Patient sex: M
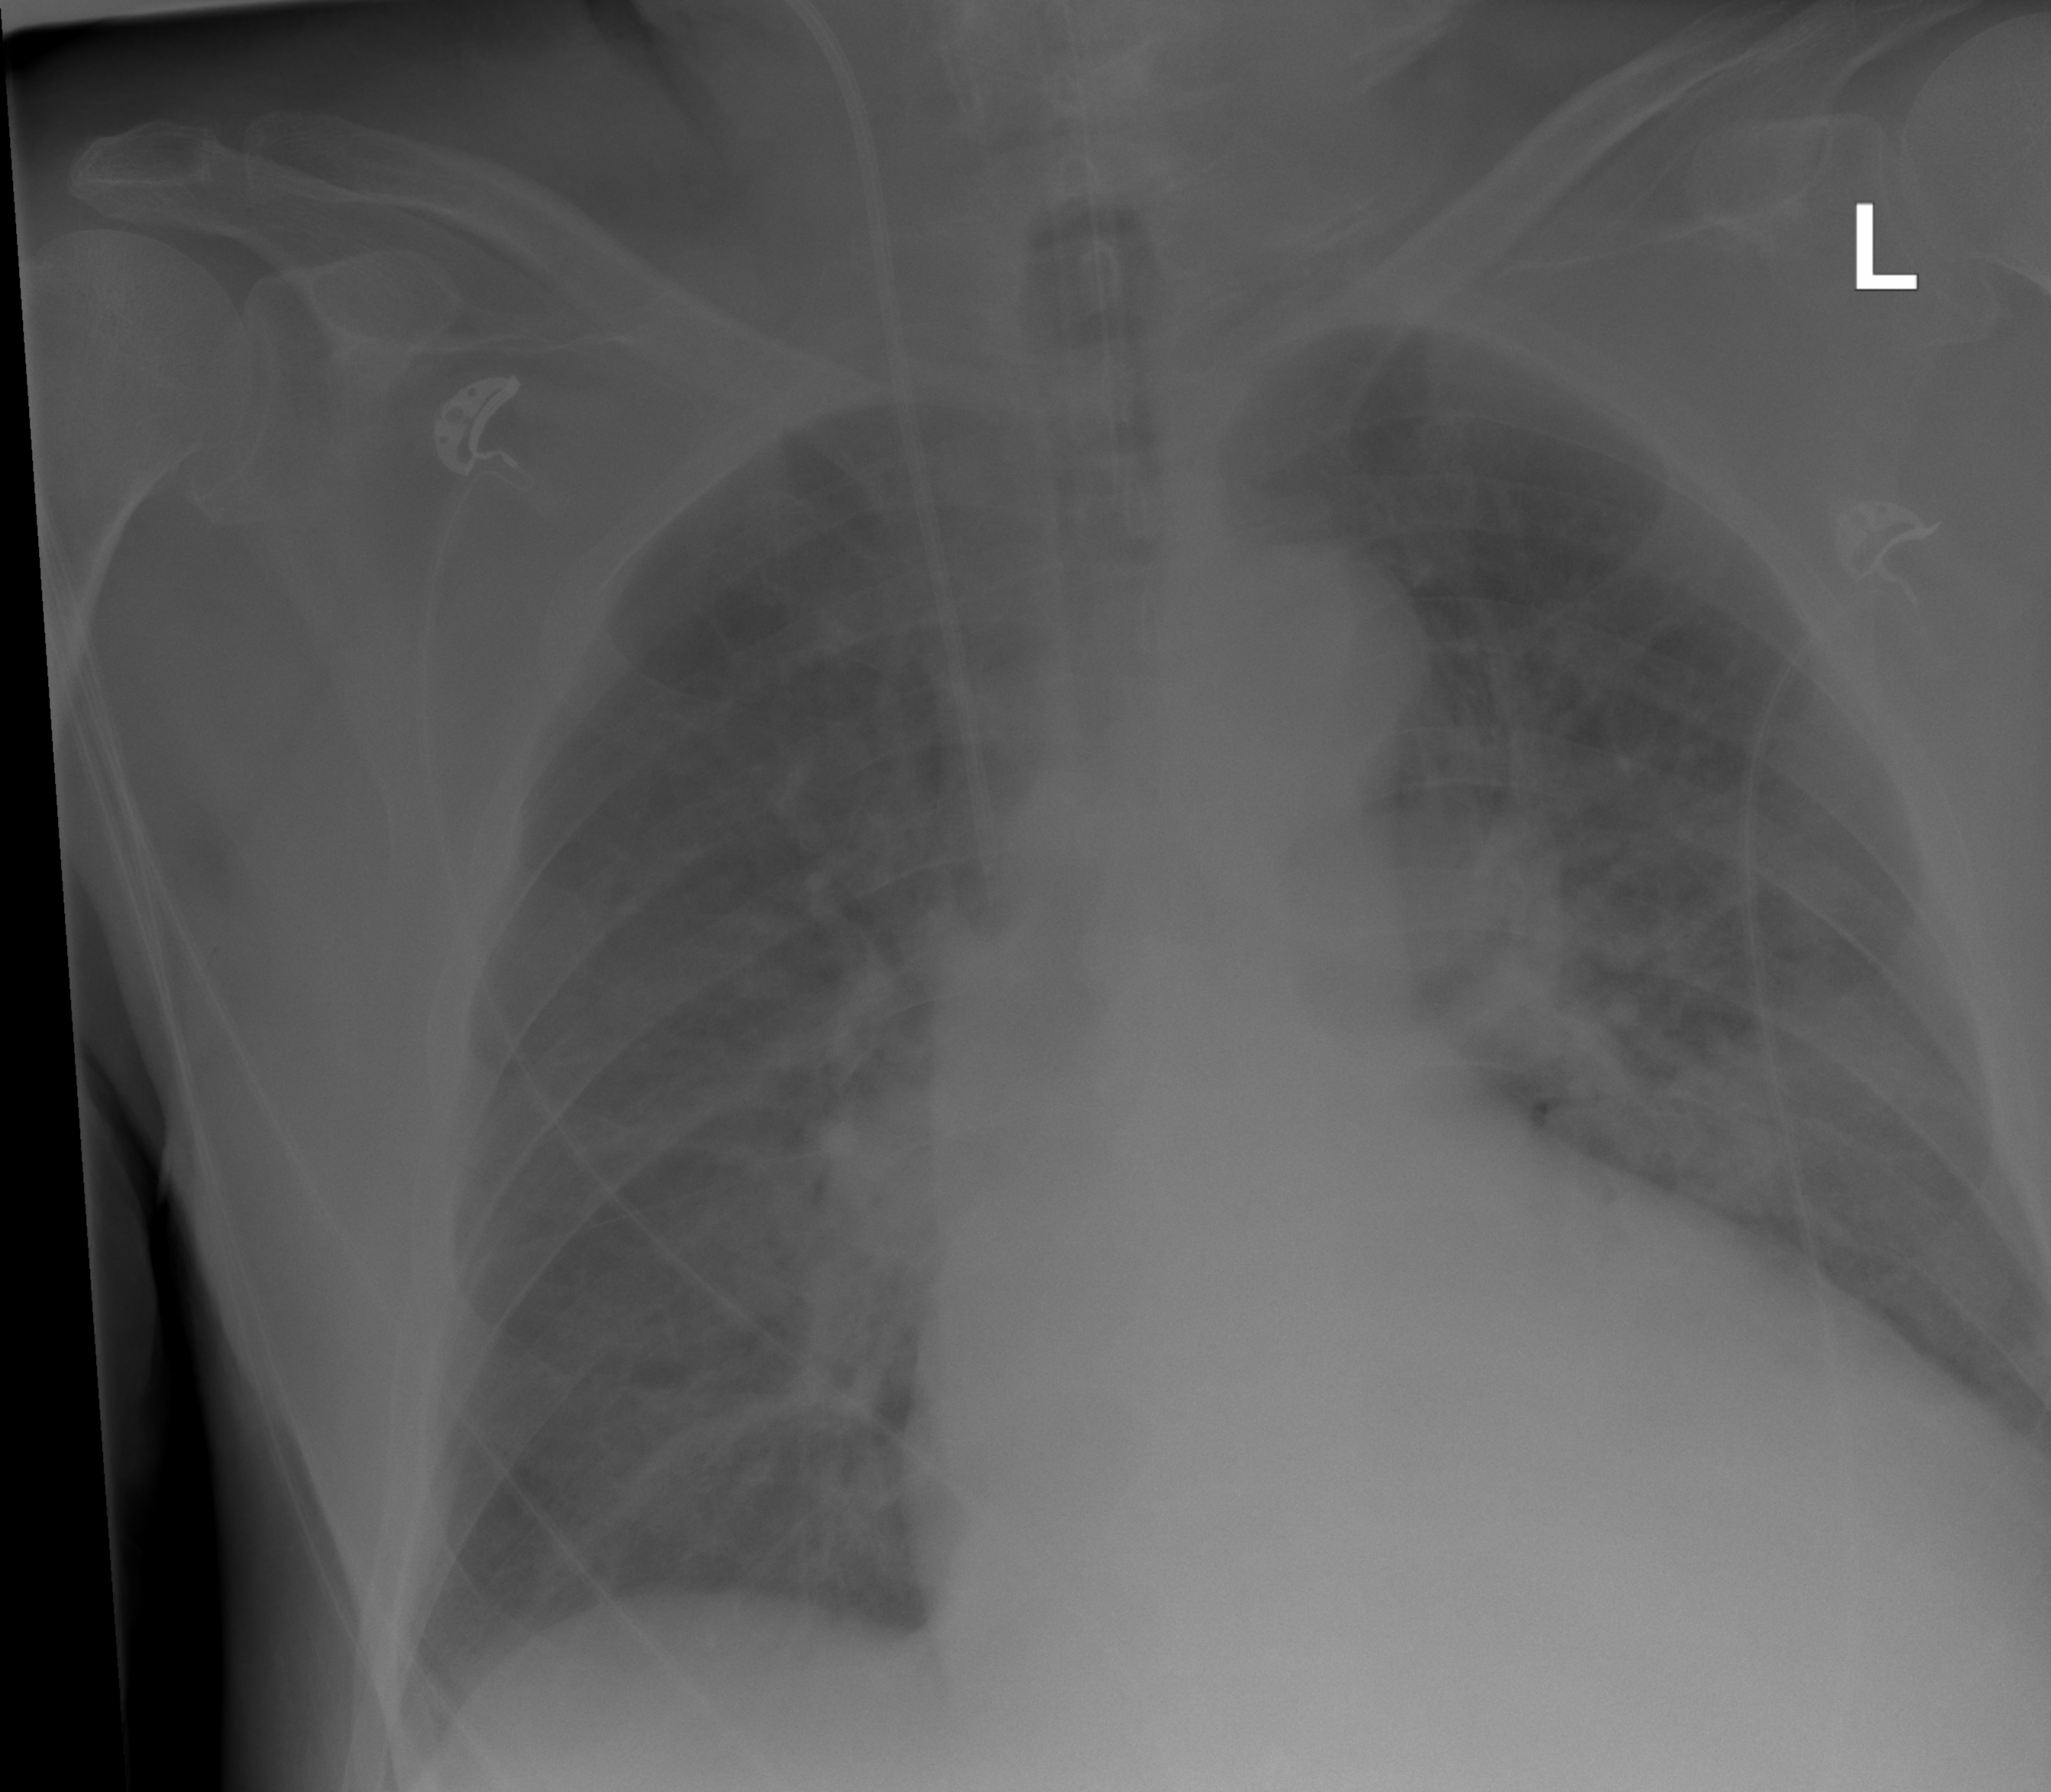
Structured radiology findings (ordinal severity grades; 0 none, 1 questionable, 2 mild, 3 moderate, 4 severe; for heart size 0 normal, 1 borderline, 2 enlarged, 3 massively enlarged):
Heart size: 3
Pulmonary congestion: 3
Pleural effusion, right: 2
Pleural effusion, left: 2
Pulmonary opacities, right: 2
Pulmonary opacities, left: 2
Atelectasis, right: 2
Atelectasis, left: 2